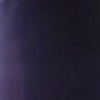
Label: space